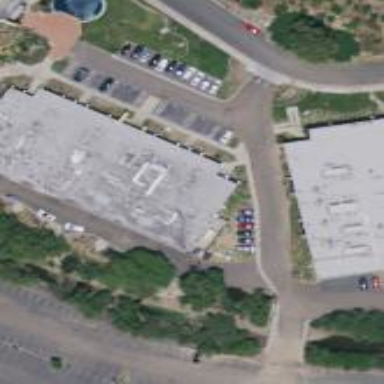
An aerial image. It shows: Industrial building.